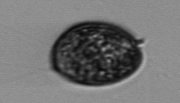
Label: Prorocentrum